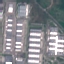
Land use / land cover class: Industrial